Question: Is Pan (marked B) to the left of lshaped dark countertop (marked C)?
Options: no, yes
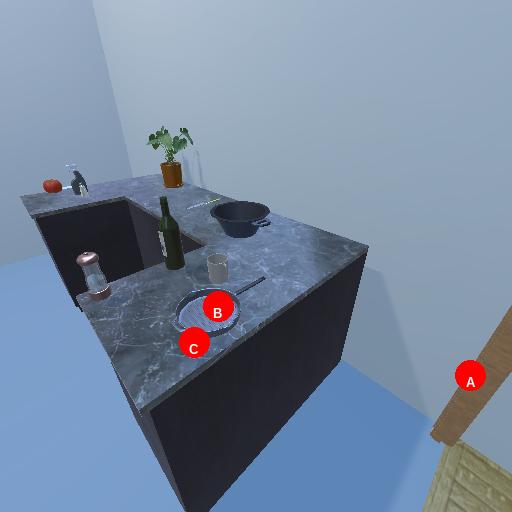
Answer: no